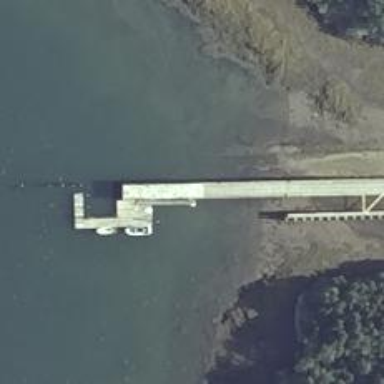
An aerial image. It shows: Footway on bridge.